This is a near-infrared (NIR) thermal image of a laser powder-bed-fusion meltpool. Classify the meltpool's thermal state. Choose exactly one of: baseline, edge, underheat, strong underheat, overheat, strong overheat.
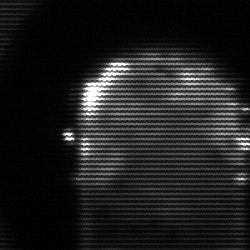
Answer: baseline